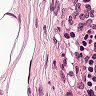
Metastatic tissue present: no